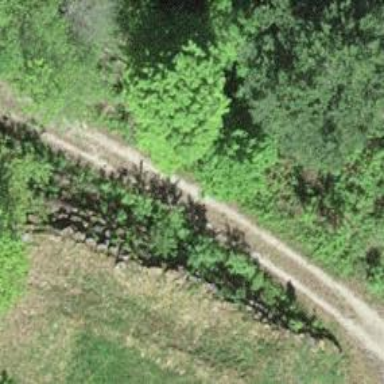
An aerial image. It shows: Track with grade 3 tracktype.